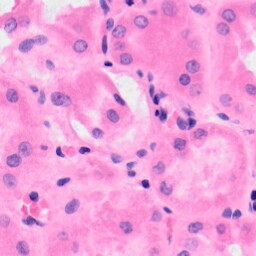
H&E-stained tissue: Kidney